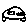
Label: car